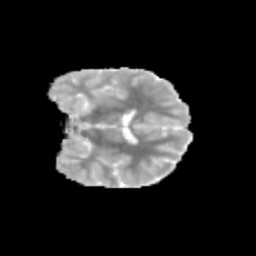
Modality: MD
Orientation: coronal
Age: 11
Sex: male
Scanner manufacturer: siemens
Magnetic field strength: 3 T
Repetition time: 3.8 s
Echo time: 0.07 s